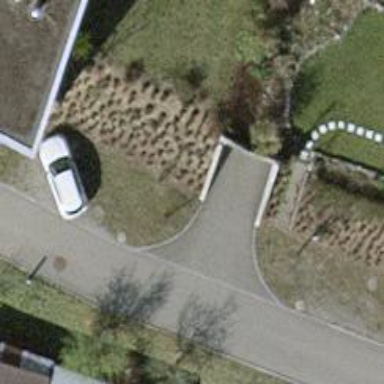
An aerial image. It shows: Parking entrance.